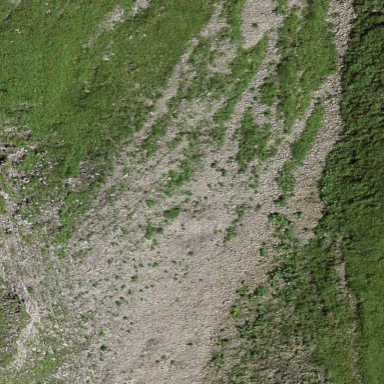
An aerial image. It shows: Scree landscape.